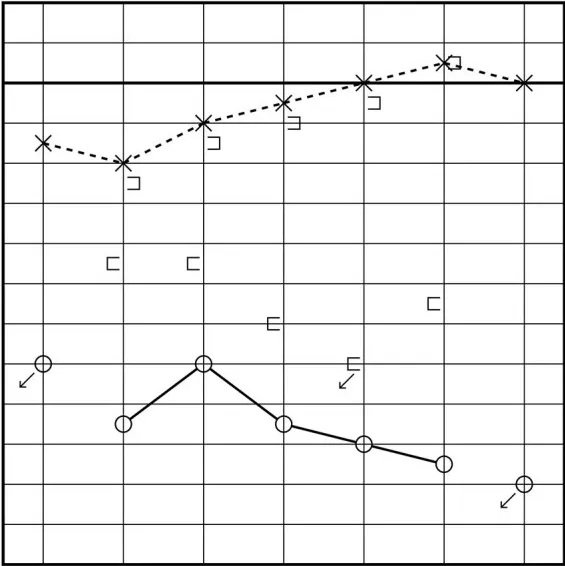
Preoperative audiogram. A severe mixed sensory and conductive hearing loss is observed on the right ear, and an air-bone gap is present at low frequencies.
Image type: chart (chart)